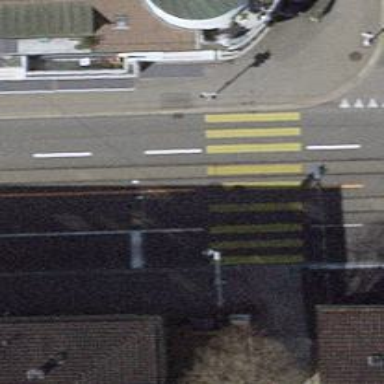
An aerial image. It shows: Zebra crossing with traffic signals. The crossing is marked by traffic lights.